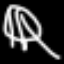
Label: leaf